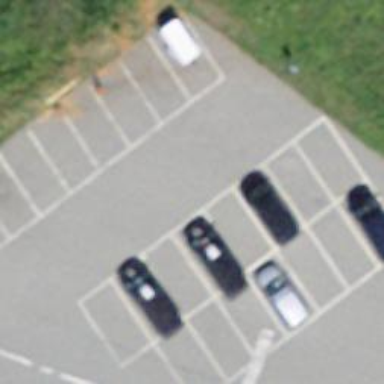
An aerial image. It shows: Parking area.